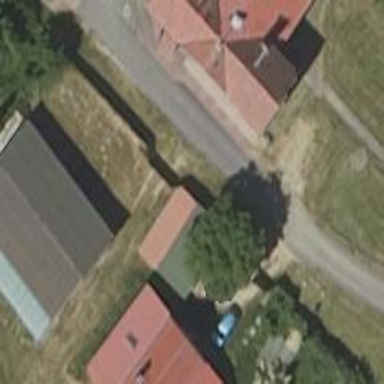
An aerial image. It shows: Driveway.